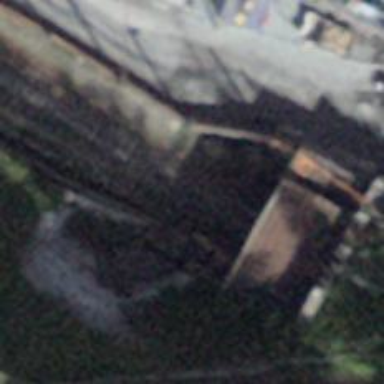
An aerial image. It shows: Railway switch.